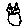
Label: cat